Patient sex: M
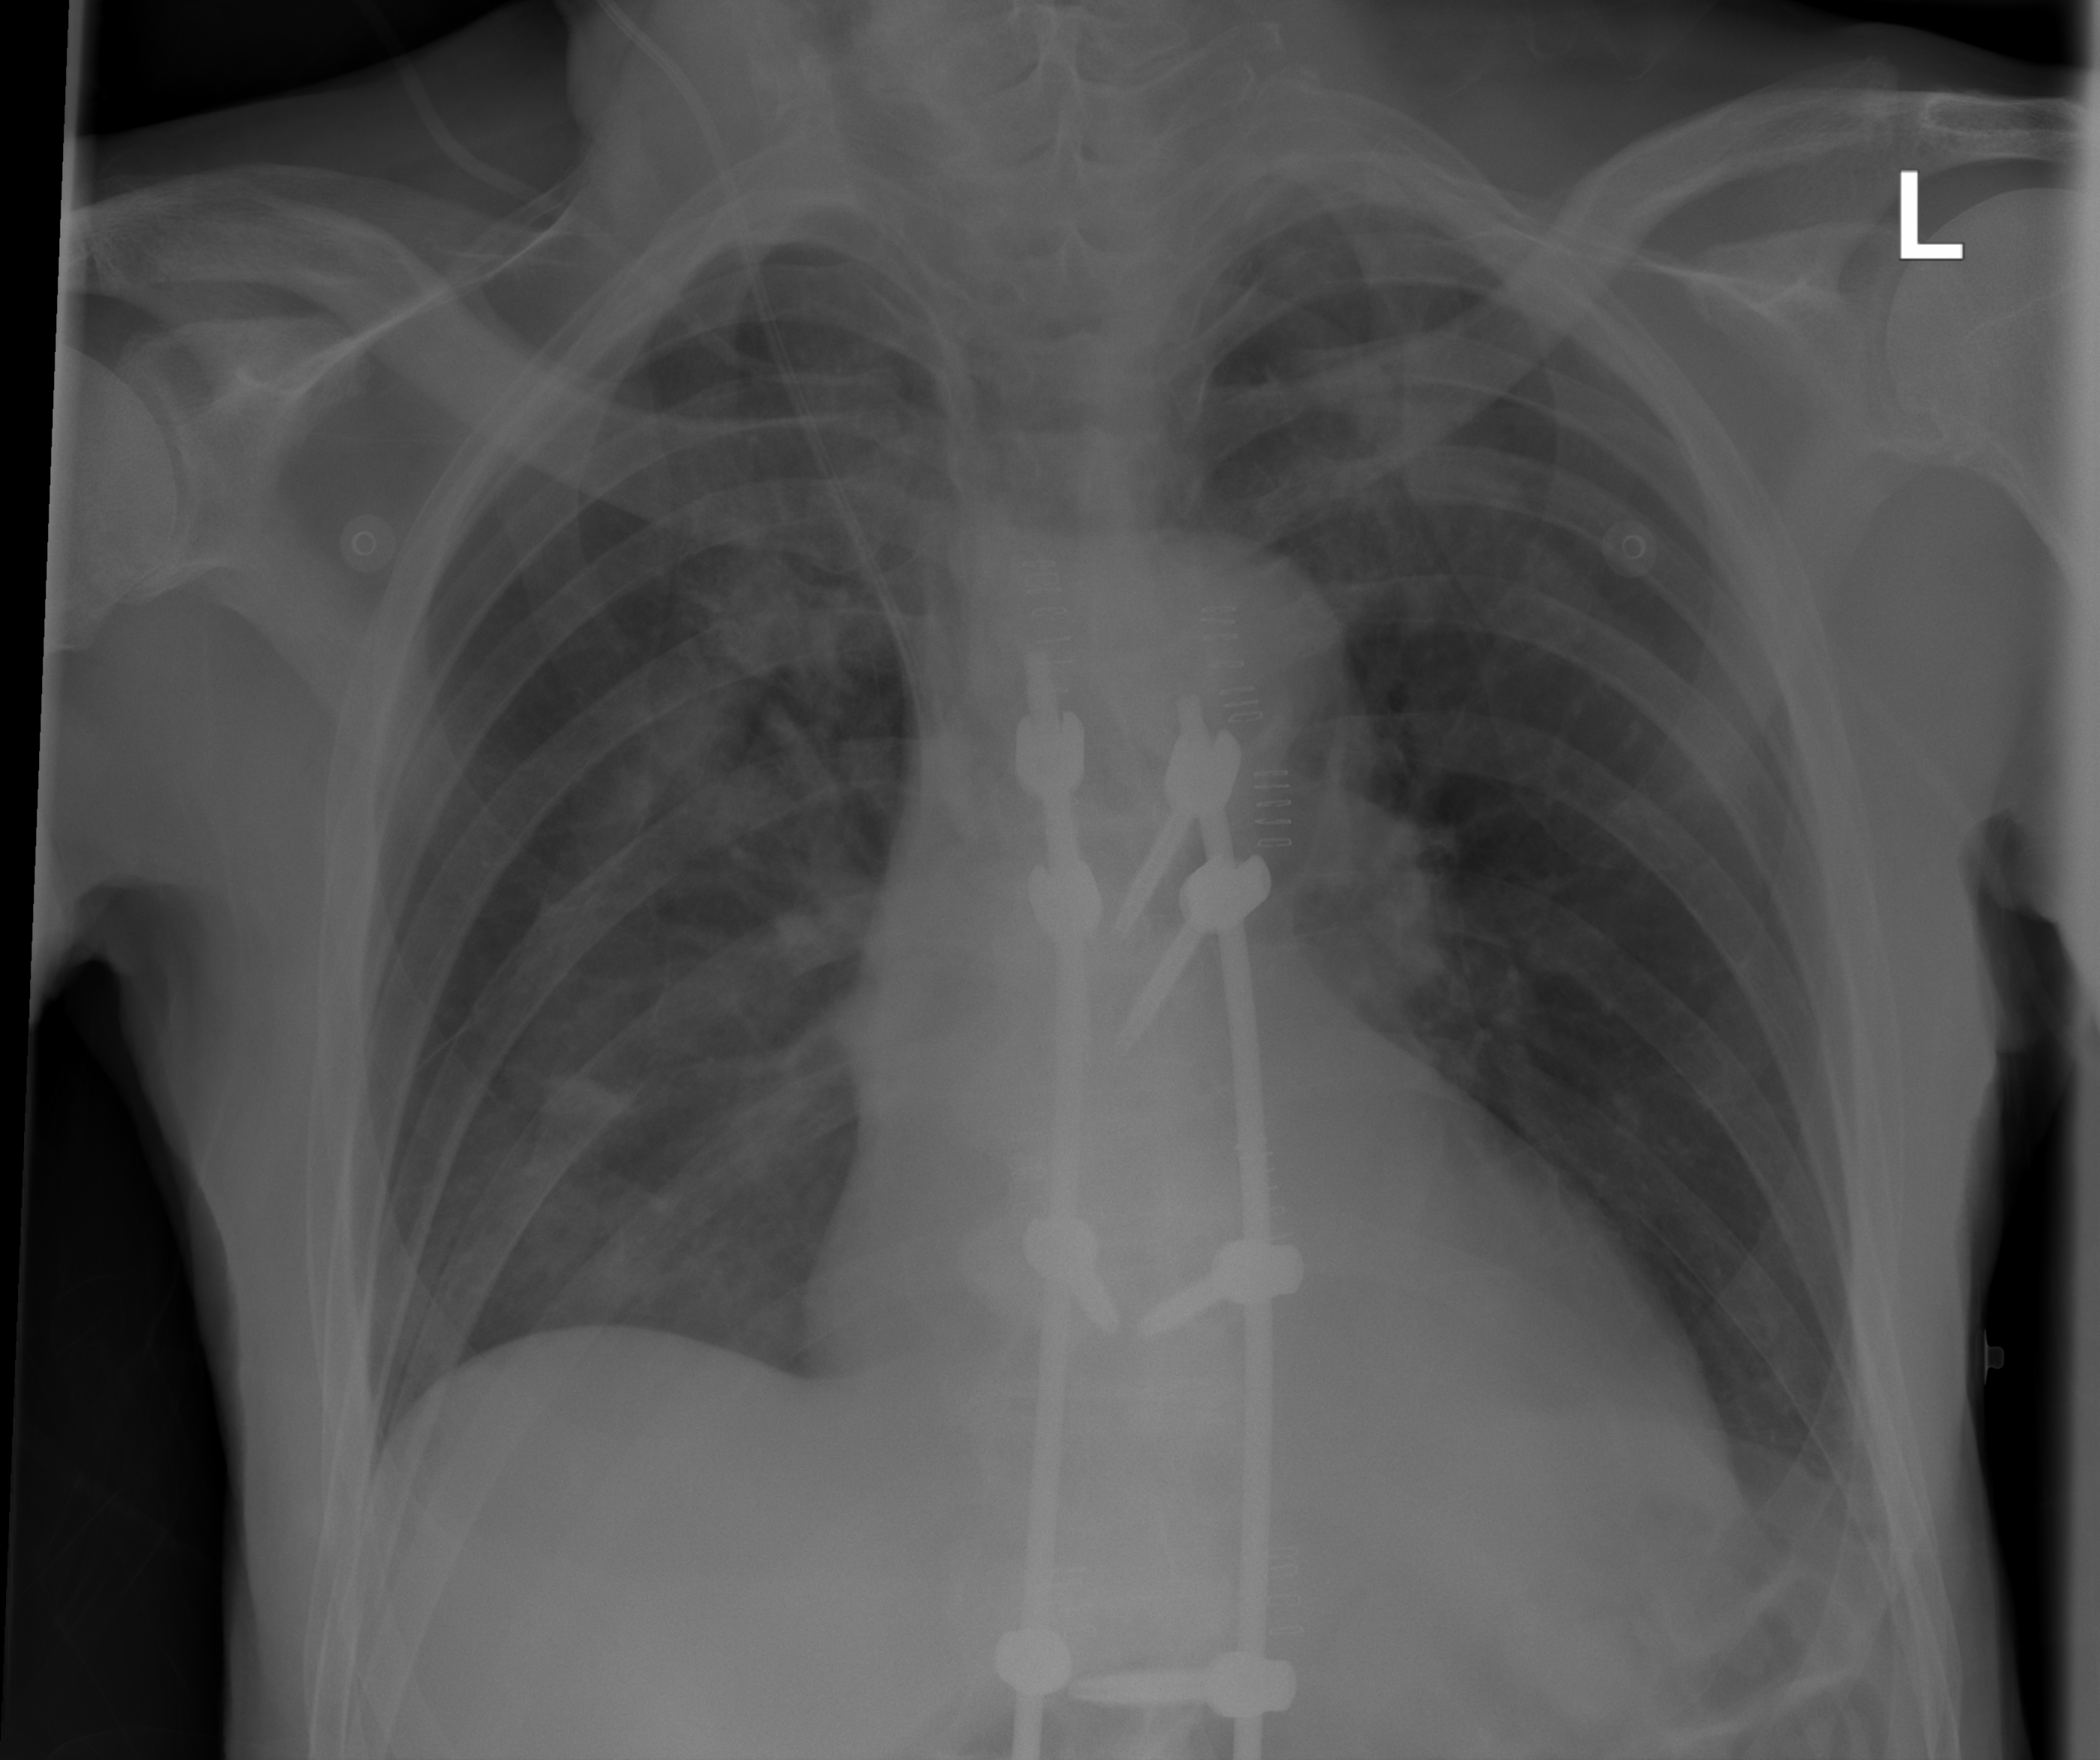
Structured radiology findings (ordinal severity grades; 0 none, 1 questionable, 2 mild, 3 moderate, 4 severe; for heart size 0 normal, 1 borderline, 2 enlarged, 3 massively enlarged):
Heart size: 0
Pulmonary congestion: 0
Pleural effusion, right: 0
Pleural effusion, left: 0
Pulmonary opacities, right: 2
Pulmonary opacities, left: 0
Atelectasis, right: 0
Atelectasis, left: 0